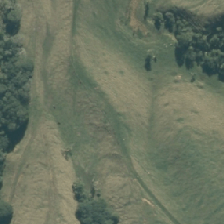
Land cover: broadleaved_indigenous_hardwood